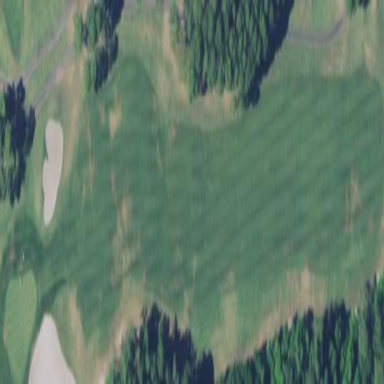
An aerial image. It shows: Golf fairway surrounded by grass.